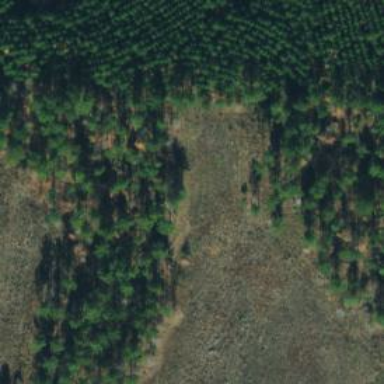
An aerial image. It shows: Evergreen woodland with needle-leaved trees.